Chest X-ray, PA view. Patient: 58 years old, sex M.
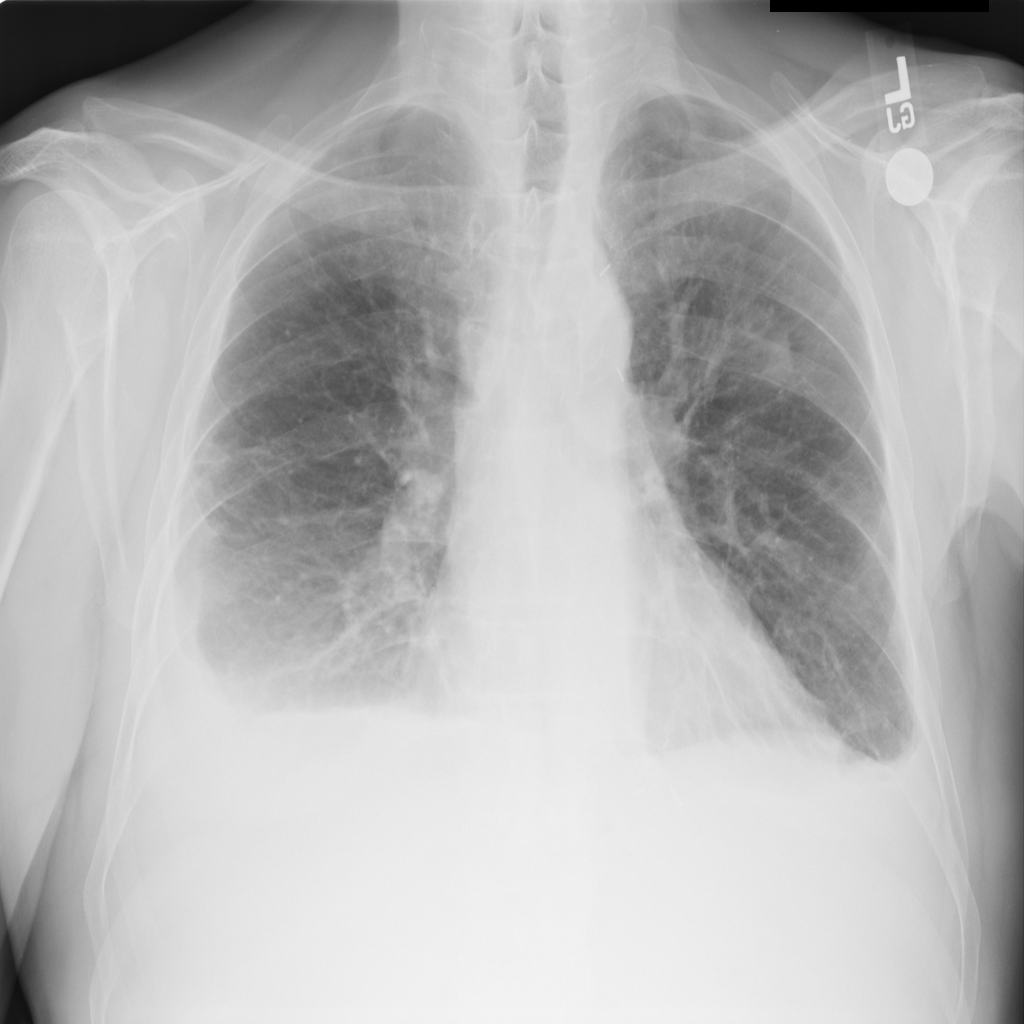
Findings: Effusion